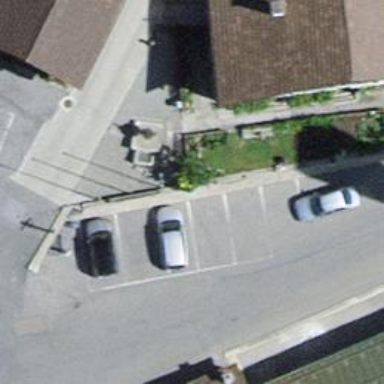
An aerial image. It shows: Street-side parking area.